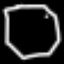
Label: octagon